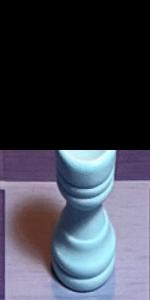
Label: Rook_White